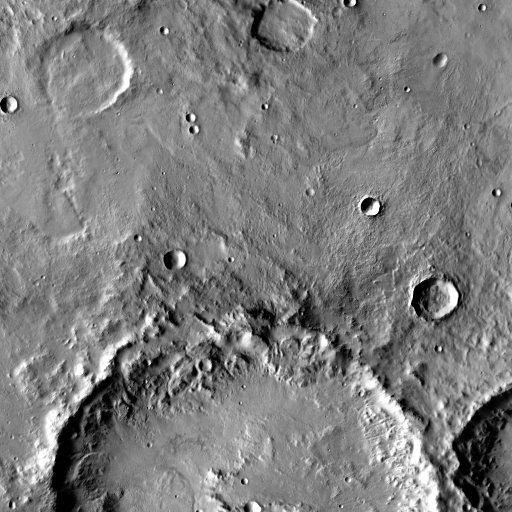
Crater classes present: Background, Other, Layered, Buried, Secondary